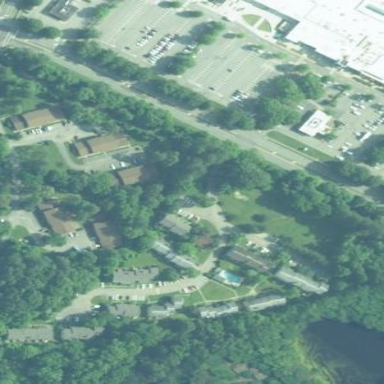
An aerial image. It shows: Residential area within neighborhood.